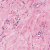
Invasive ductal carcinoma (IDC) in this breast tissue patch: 0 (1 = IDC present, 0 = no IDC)